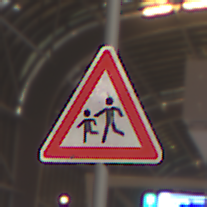
Verkehrszeichen: KinderRechts
Umgebung: Indoor, Urban
Tageszeit: NotSpecified
Wetter: NotSpecified
Licht: Artificial
Jahreszeit: NotSpecified
Kontrast: MediumContrast